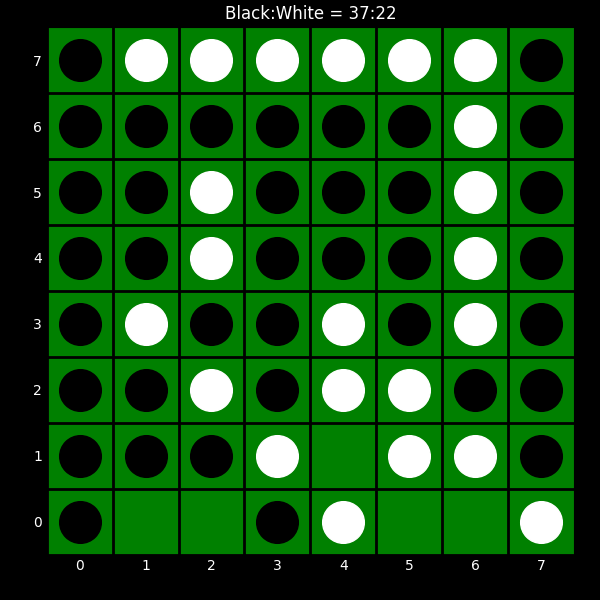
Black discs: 37
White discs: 22